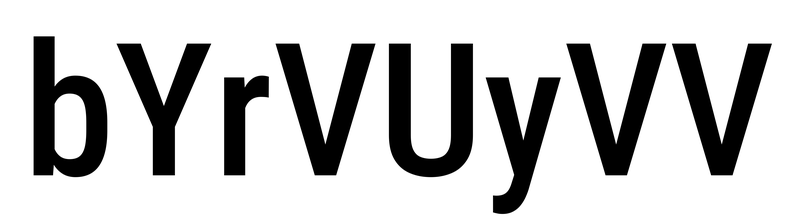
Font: Roboto_Condensed_Medium